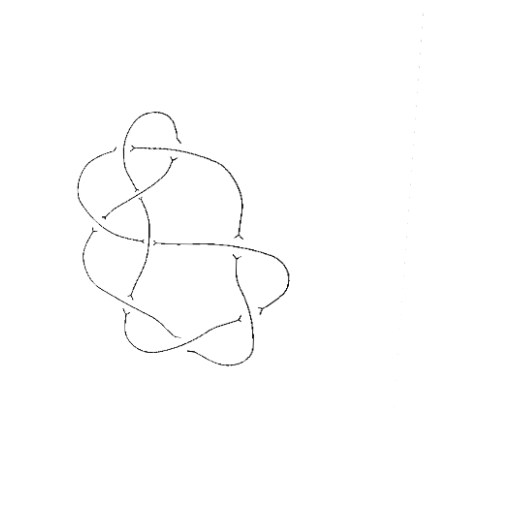
Crossing number: 9